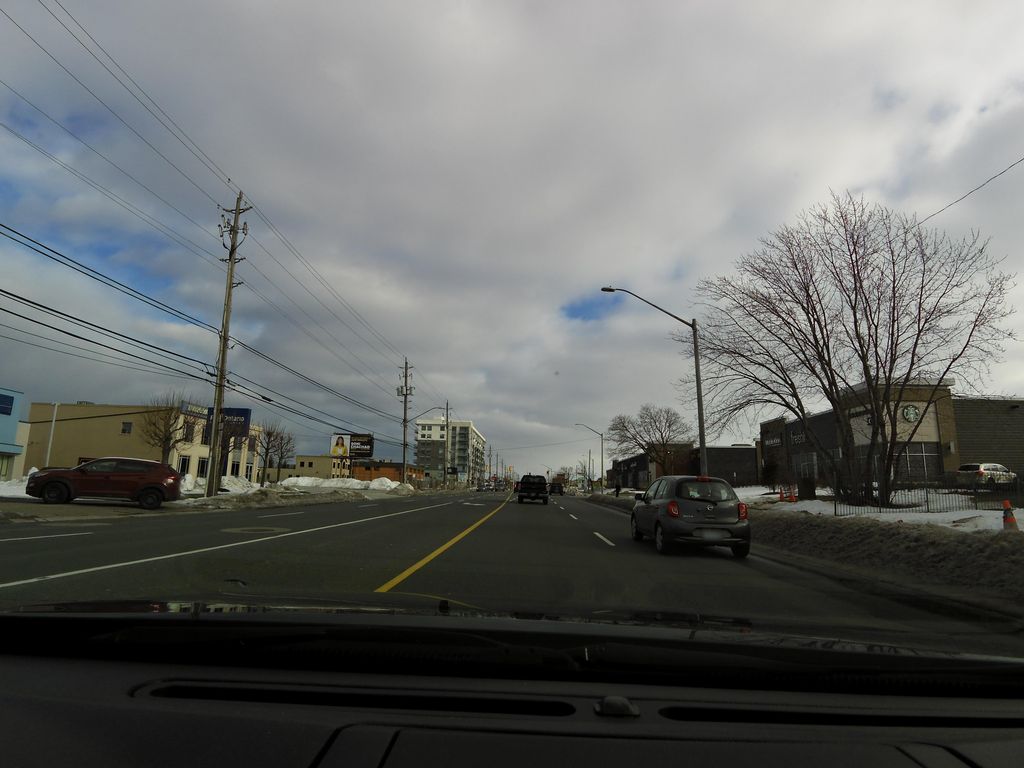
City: hamilton